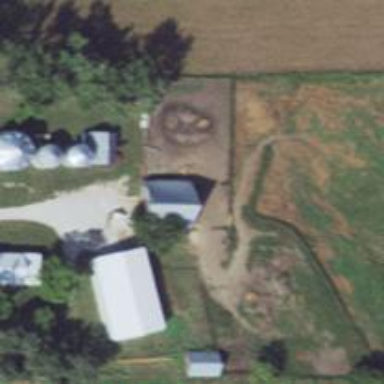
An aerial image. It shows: Farmyard area.